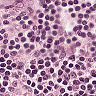
Metastatic tissue present: no